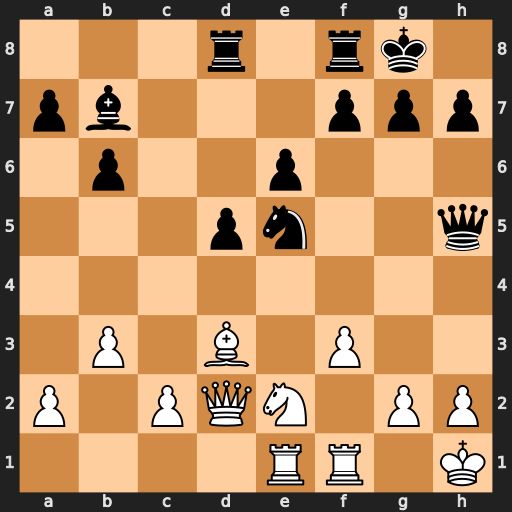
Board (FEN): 3r1rk1/pb3ppp/1p2p3/3pn2q/8/1P1B1P2/P1PQN1PP/4RR1K
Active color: w
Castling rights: -
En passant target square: -
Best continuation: Ng3 Qh4 Rxe5